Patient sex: M
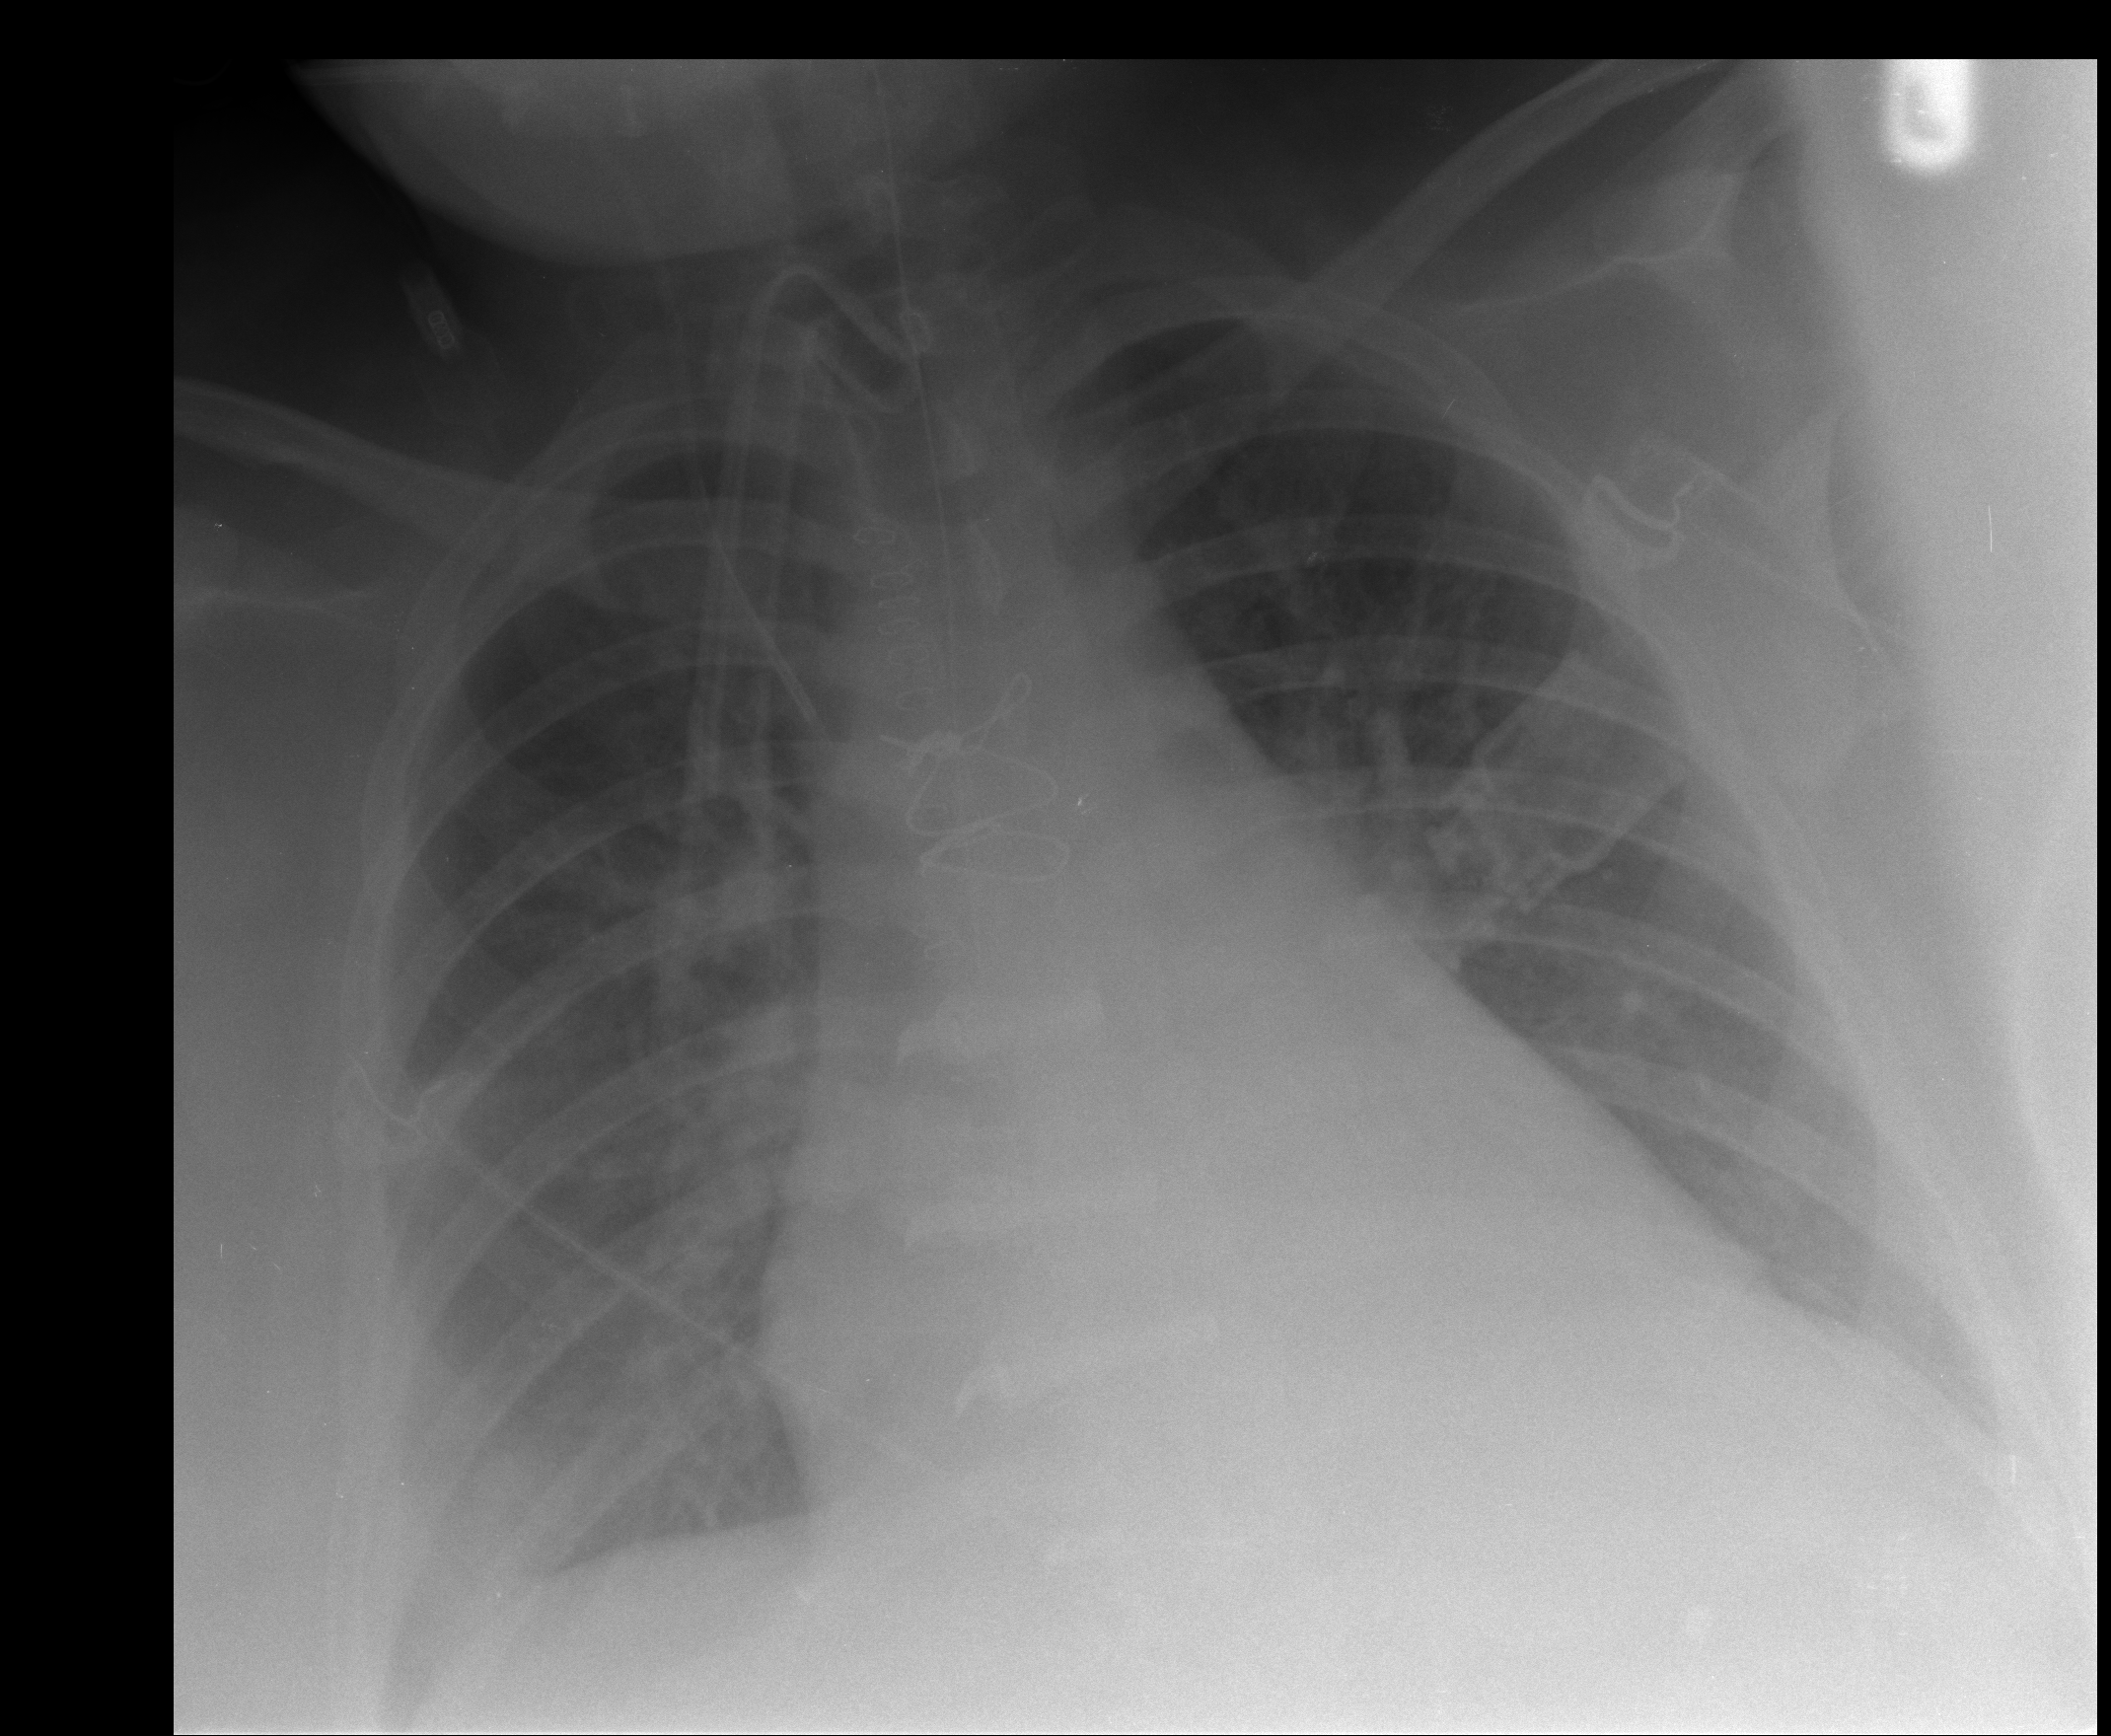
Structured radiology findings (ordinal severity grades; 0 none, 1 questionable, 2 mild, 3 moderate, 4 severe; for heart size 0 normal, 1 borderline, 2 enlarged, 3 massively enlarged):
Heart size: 2
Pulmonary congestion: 1
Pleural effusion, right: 1
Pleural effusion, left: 1
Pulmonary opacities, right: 1
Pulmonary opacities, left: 1
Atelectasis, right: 2
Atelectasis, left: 2